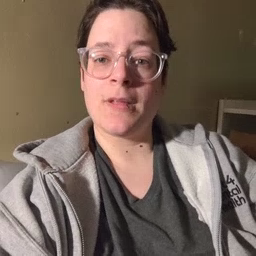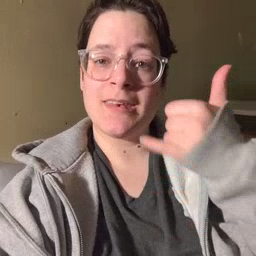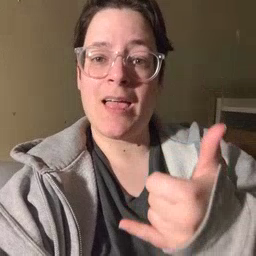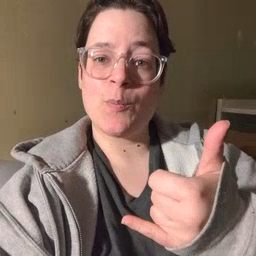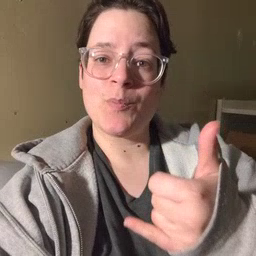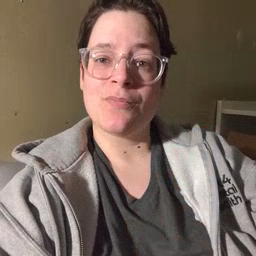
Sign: now